Interaction volume radius: 5 \u00c5
Interaction volume height: 10 \u00c5
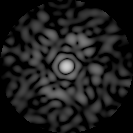
Disorder parameter: 0.8132